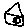
Label: house